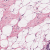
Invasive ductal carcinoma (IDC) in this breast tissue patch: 0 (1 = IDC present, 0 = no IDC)